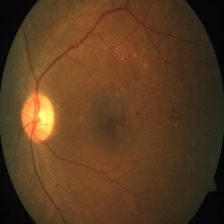
Diabetic retinopathy grade: Severe